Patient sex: M
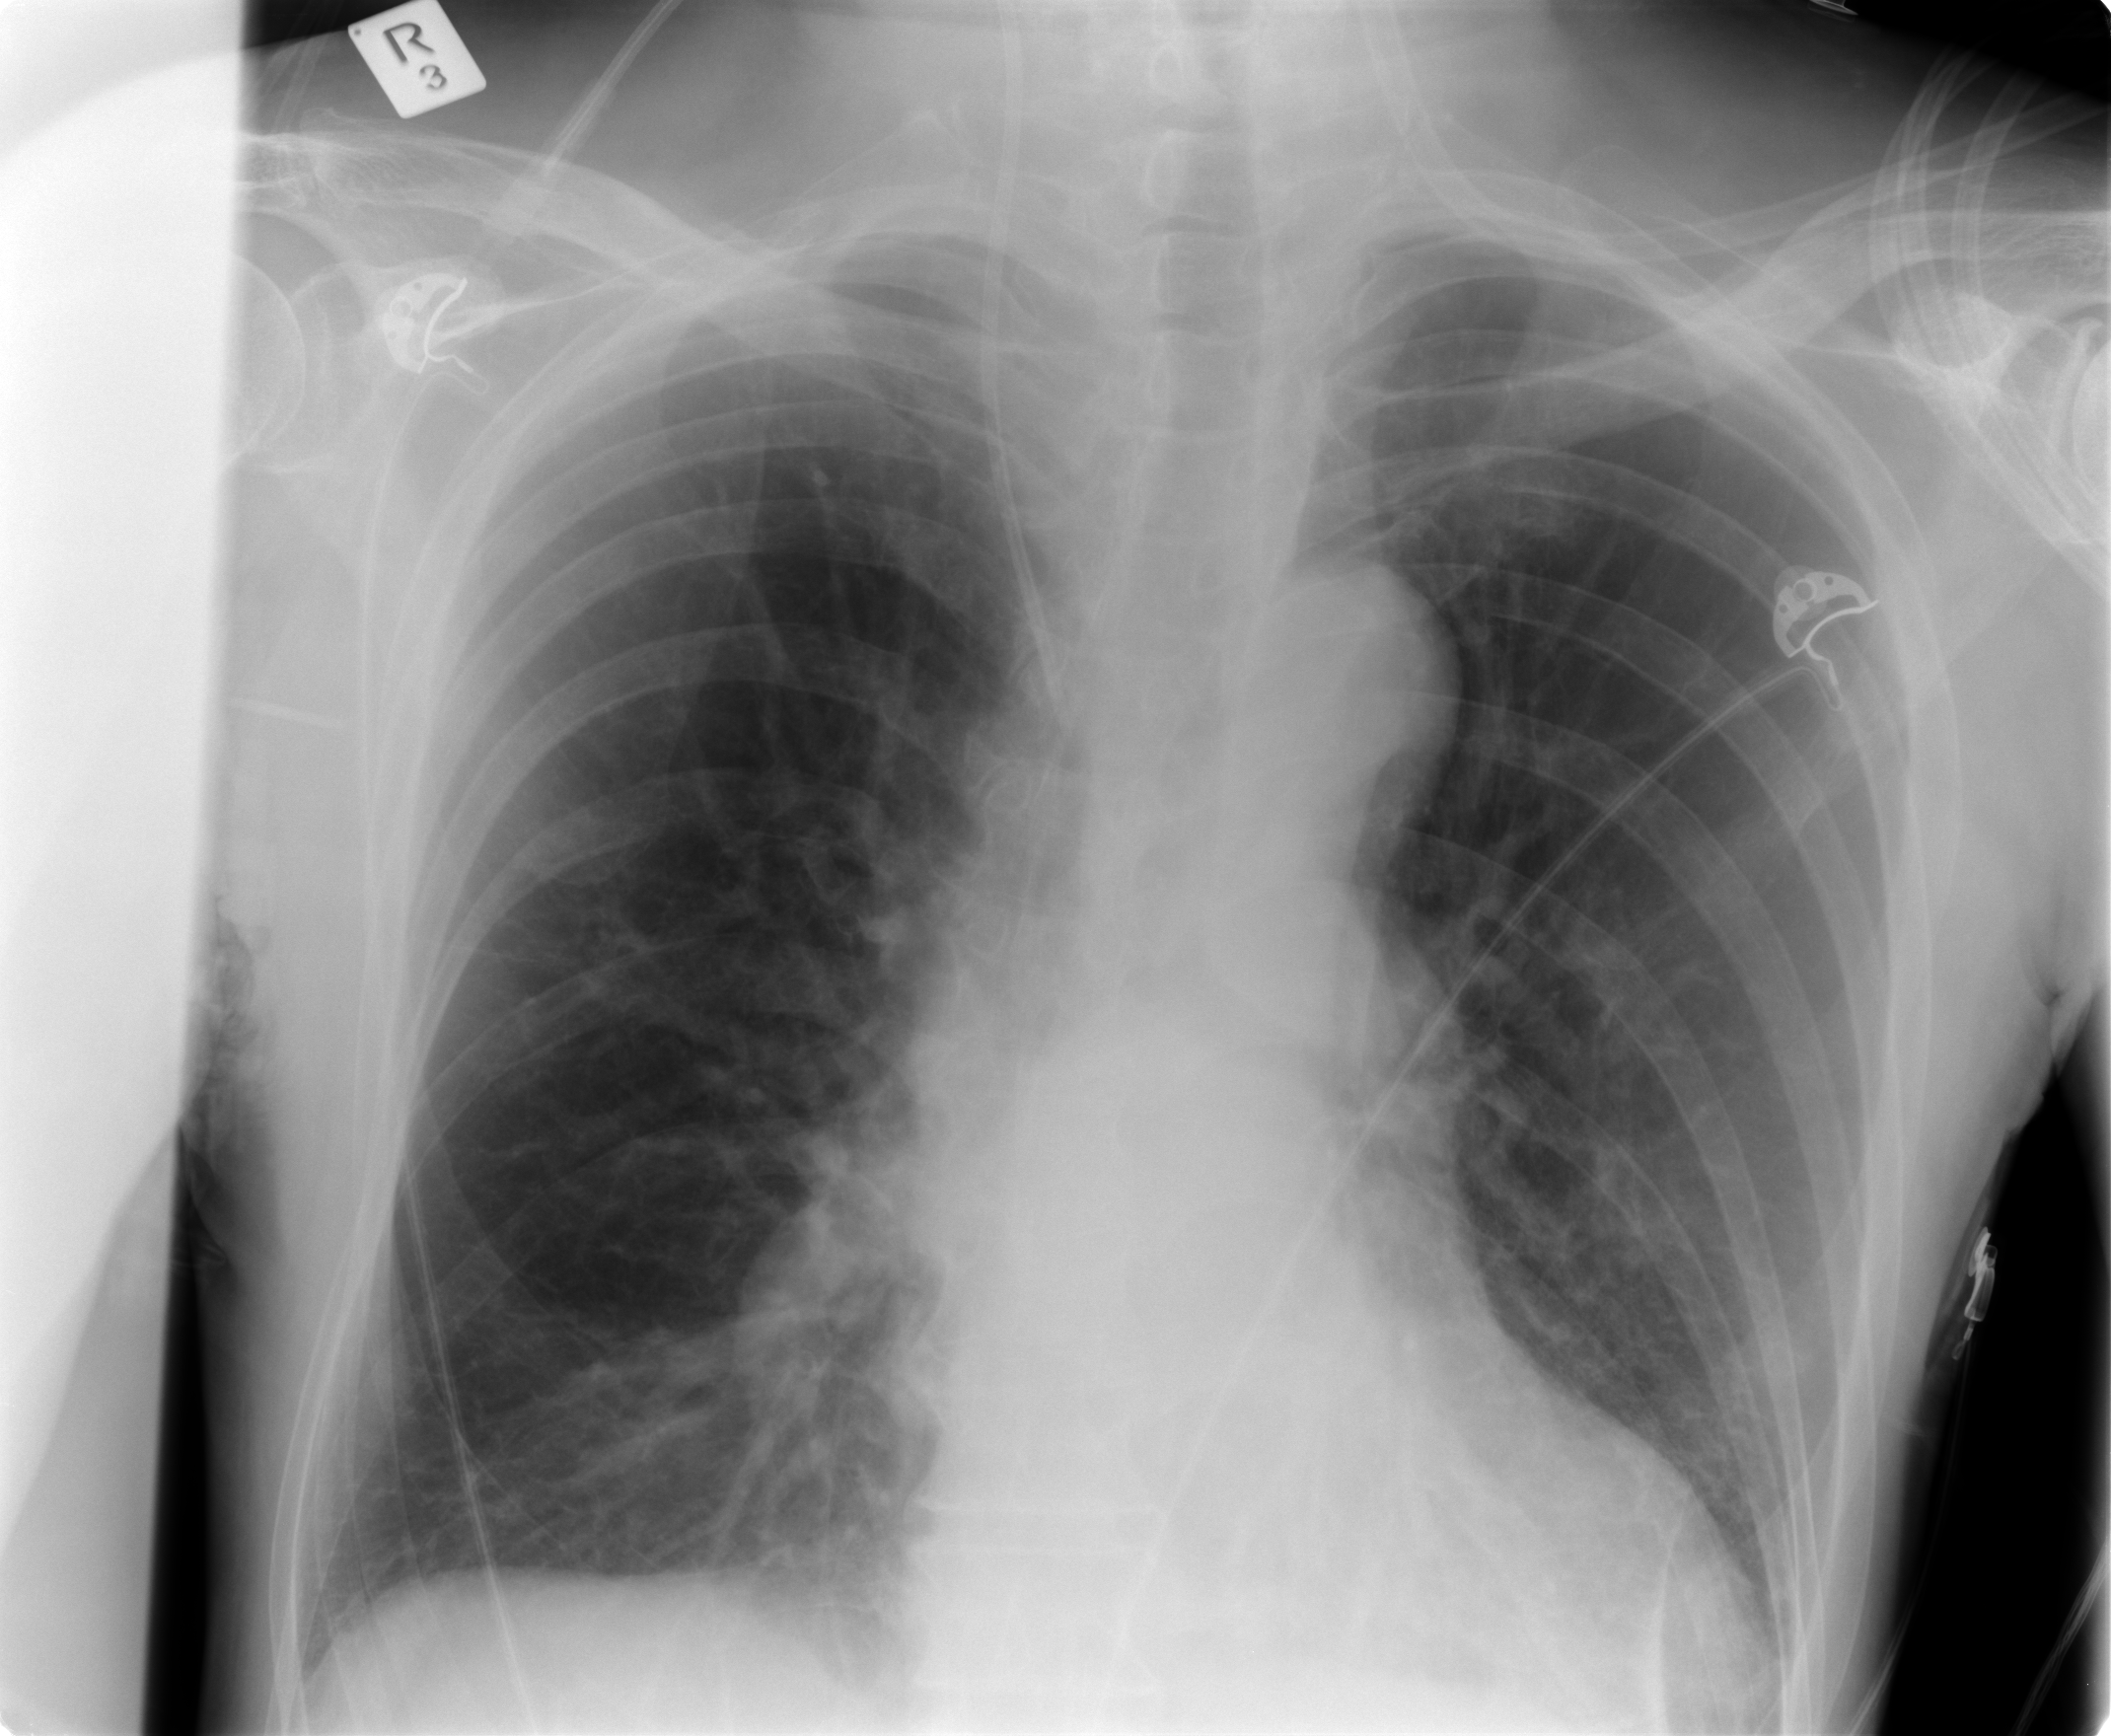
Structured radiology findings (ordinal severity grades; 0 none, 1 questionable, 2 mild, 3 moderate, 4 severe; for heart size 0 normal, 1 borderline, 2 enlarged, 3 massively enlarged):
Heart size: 2
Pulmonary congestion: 1
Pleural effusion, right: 0
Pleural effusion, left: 0
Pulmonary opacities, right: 0
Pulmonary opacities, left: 0
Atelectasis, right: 1
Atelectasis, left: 1